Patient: sex F, age 73
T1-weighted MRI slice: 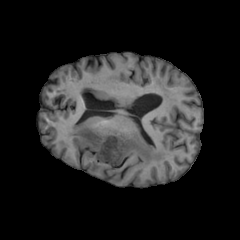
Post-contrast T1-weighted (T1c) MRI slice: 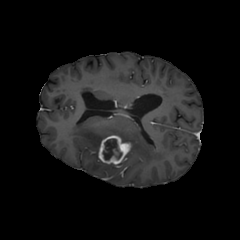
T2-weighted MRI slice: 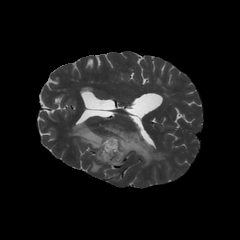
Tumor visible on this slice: yes
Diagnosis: Glioblastoma, IDH-wildtype
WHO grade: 4